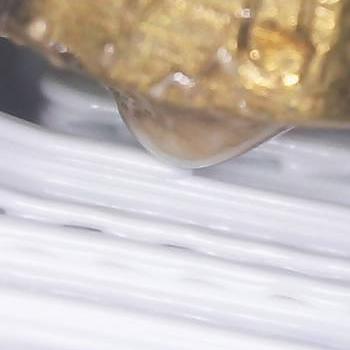
Flow rate: 168%